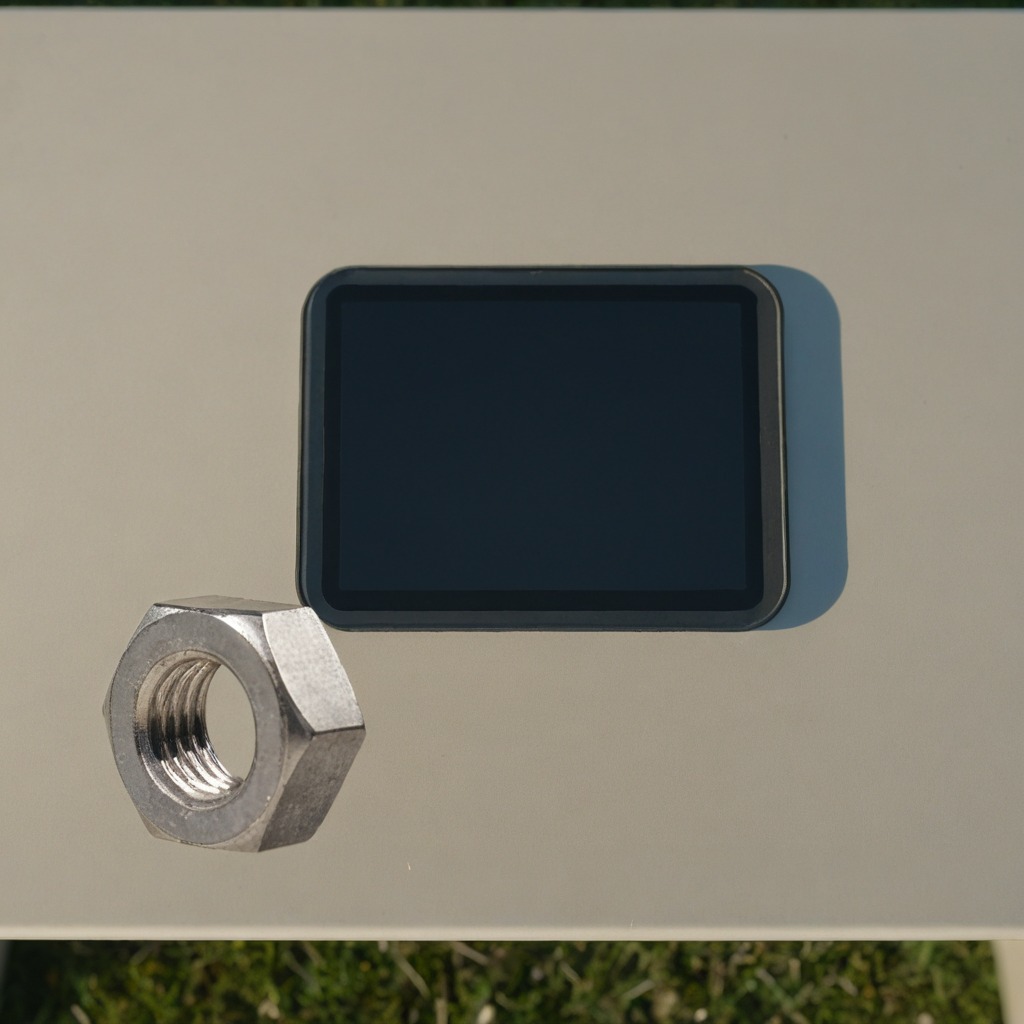
A metal nut is lying on a clean utility table in a temporary outdoor tool station.